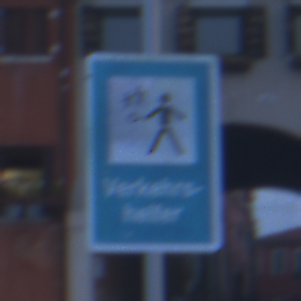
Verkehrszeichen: Verkehrshelfer
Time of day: Dawn
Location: Outdoor (Urban)
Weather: PartlyCloudy
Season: NotSpecified
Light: Natural